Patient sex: M
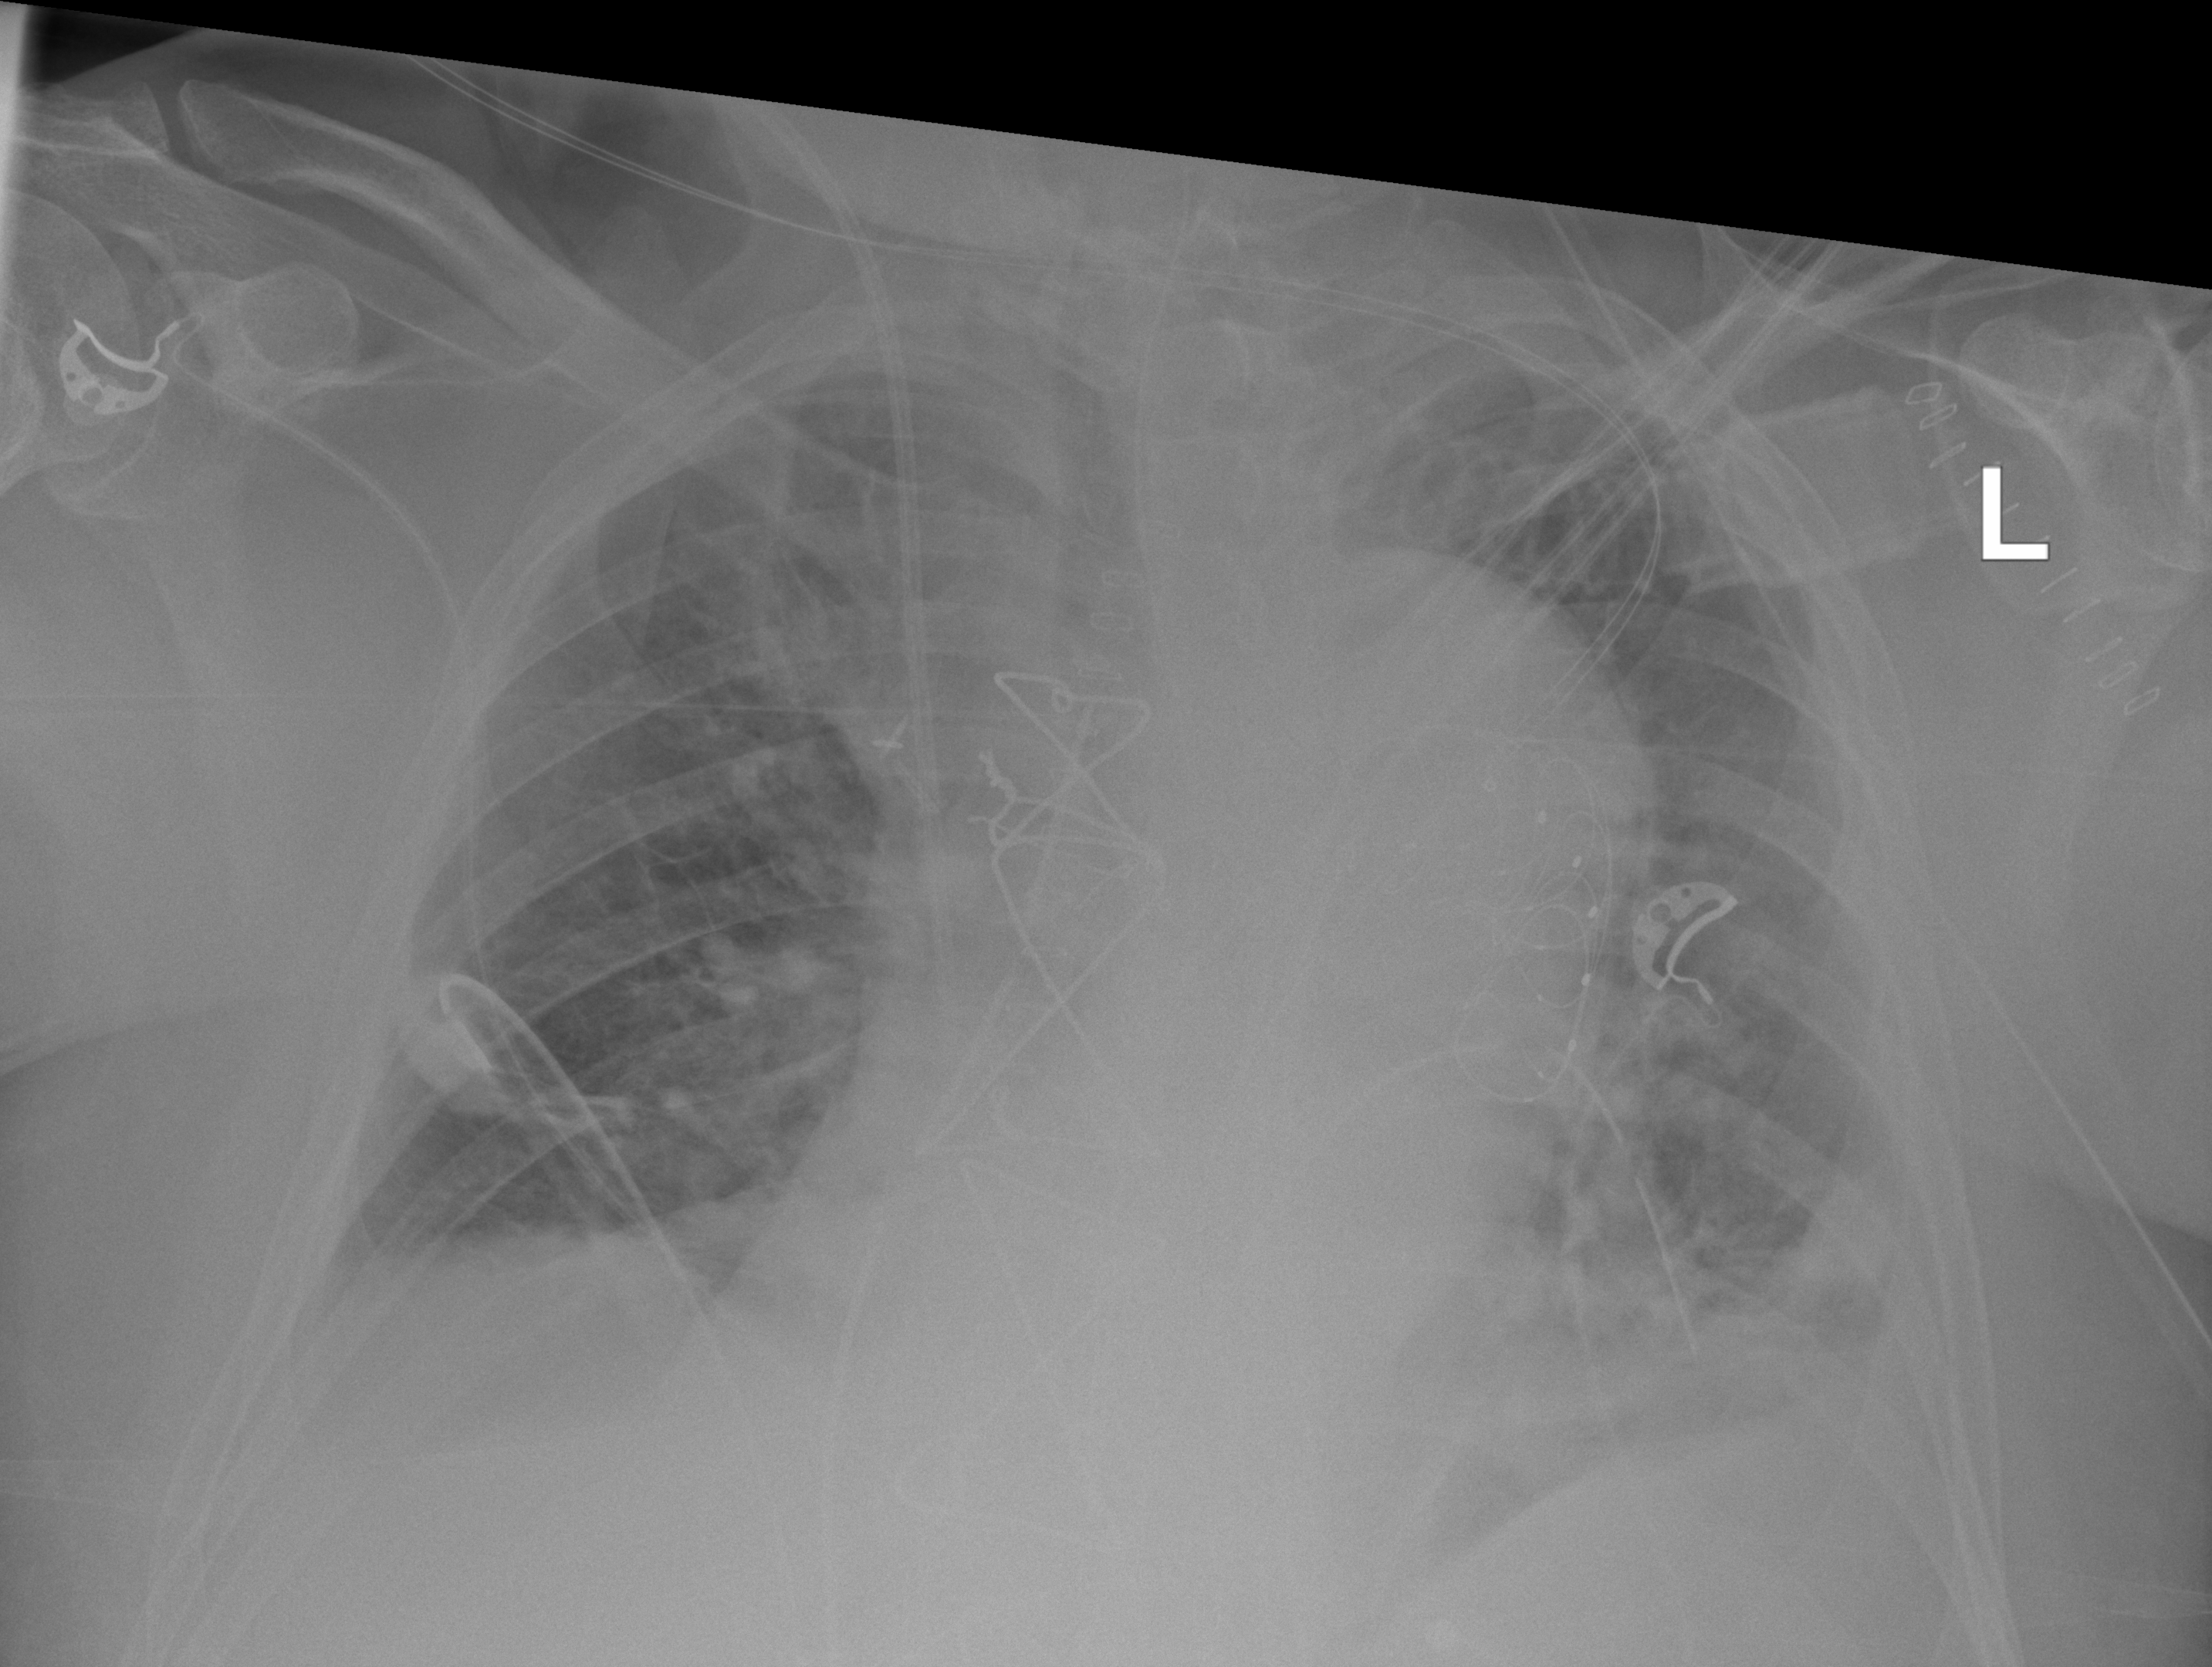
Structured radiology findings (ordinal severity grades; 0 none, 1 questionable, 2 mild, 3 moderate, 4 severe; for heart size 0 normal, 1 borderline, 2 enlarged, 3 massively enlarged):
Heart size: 2
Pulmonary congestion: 2
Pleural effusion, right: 2
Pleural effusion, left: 2
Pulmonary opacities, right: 2
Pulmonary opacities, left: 2
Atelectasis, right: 2
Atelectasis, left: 2